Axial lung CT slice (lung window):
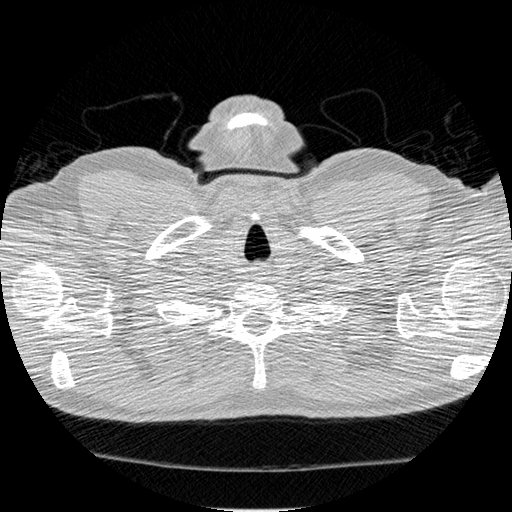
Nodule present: no